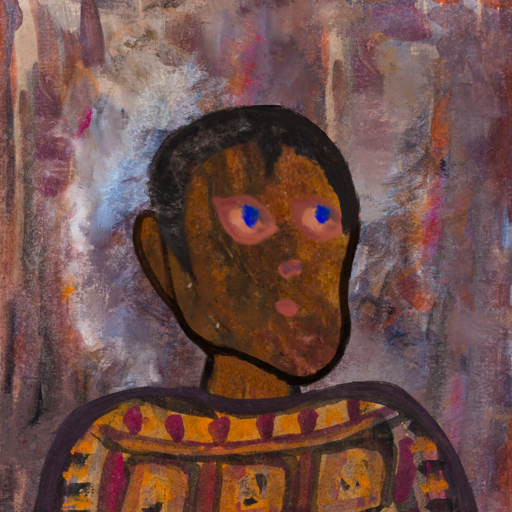
Background: Hypocrite, Head And Neck Side: Mosgoul, Face Side: Mother_And_Son_Mother, Bust: Doll, Hair Side: Roy_Bahadur, Head Accessory: Blank, Second Necklace: Blank, Necklace: Blank, Baby: Blank